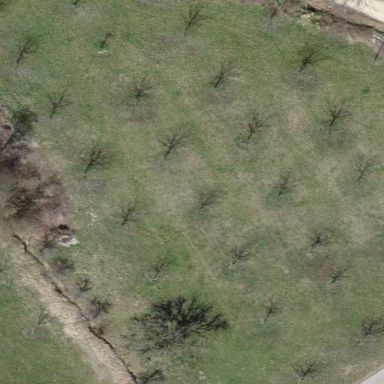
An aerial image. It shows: Orchard.